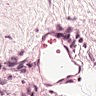
Metastatic tissue present: no